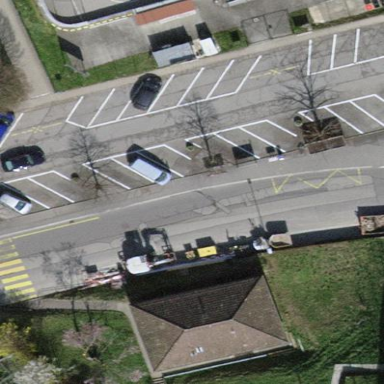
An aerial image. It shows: Parking area with surface.